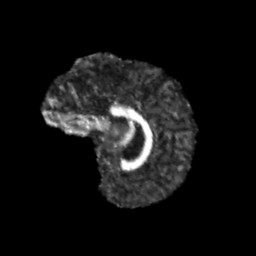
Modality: FA
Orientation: sagittal
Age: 10
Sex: male
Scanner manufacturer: siemens
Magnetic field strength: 3 T
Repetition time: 3.8 s
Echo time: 0.07 s